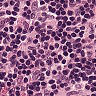
Metastatic tissue present: no